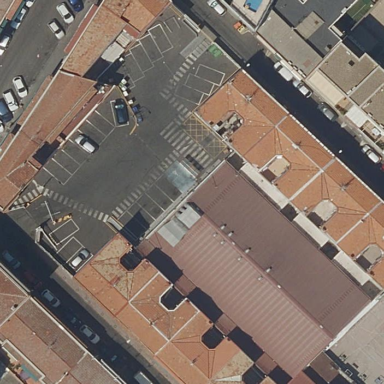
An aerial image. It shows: Supermarket located in building.